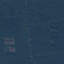
Label: Forest